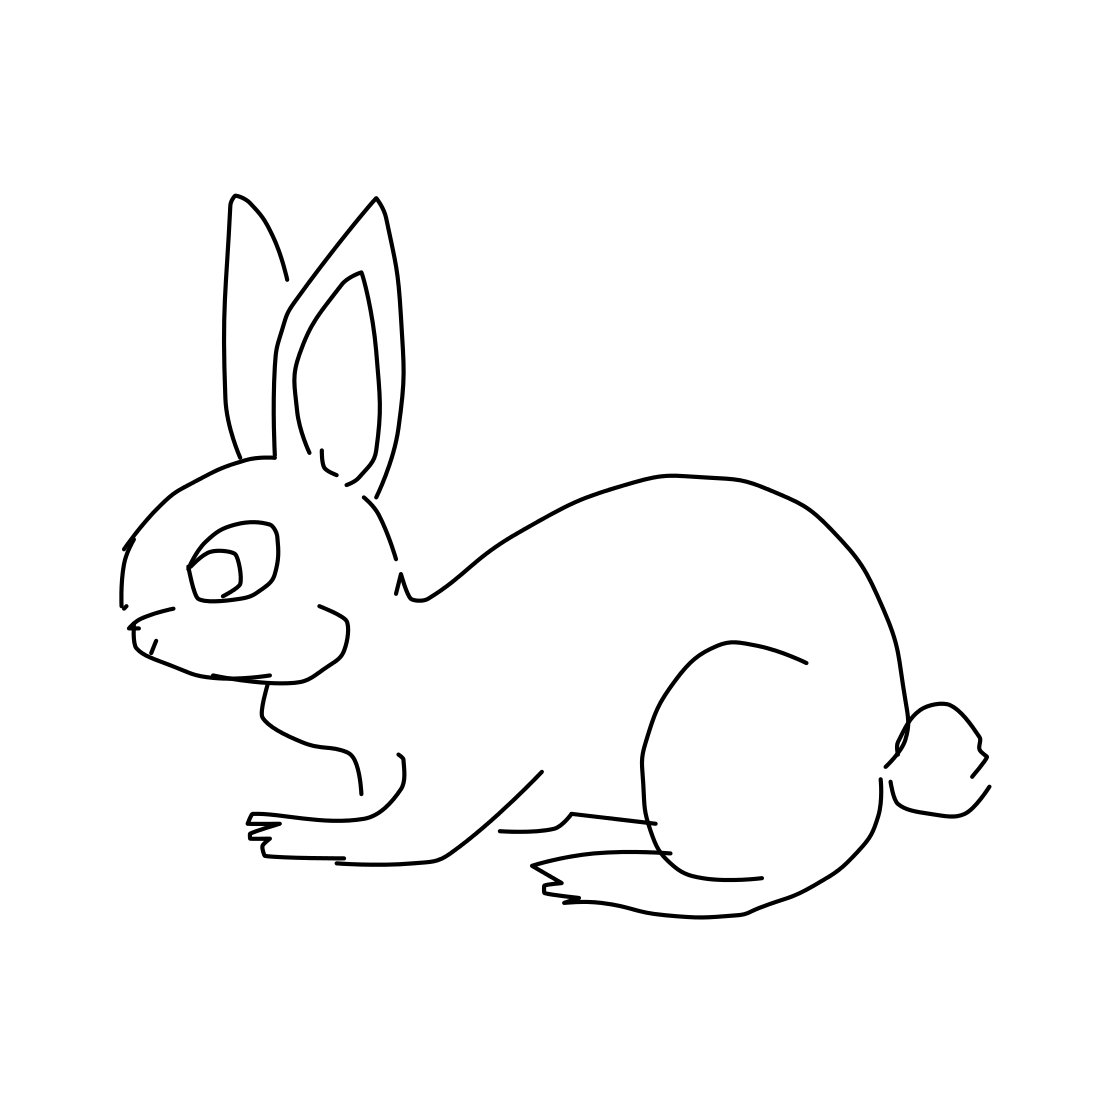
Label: rabbit